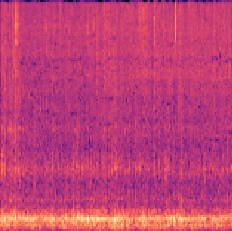
Sound class: Fire crackling